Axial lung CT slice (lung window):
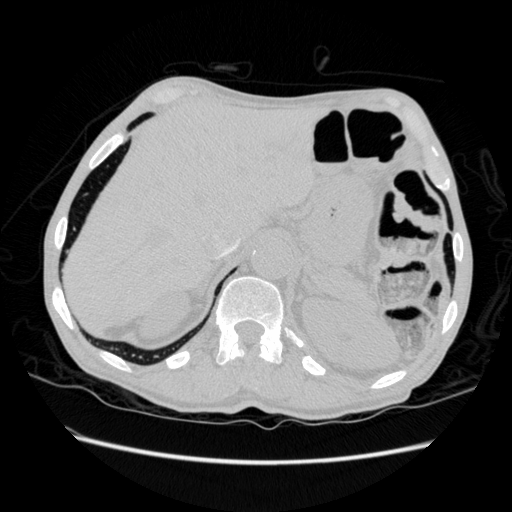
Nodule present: no